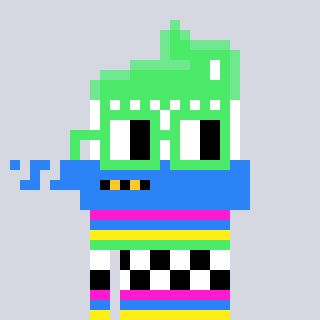
a pixel art character with square light green glasses, a toothbrush-shaped head and a orange-colored body on a cool background